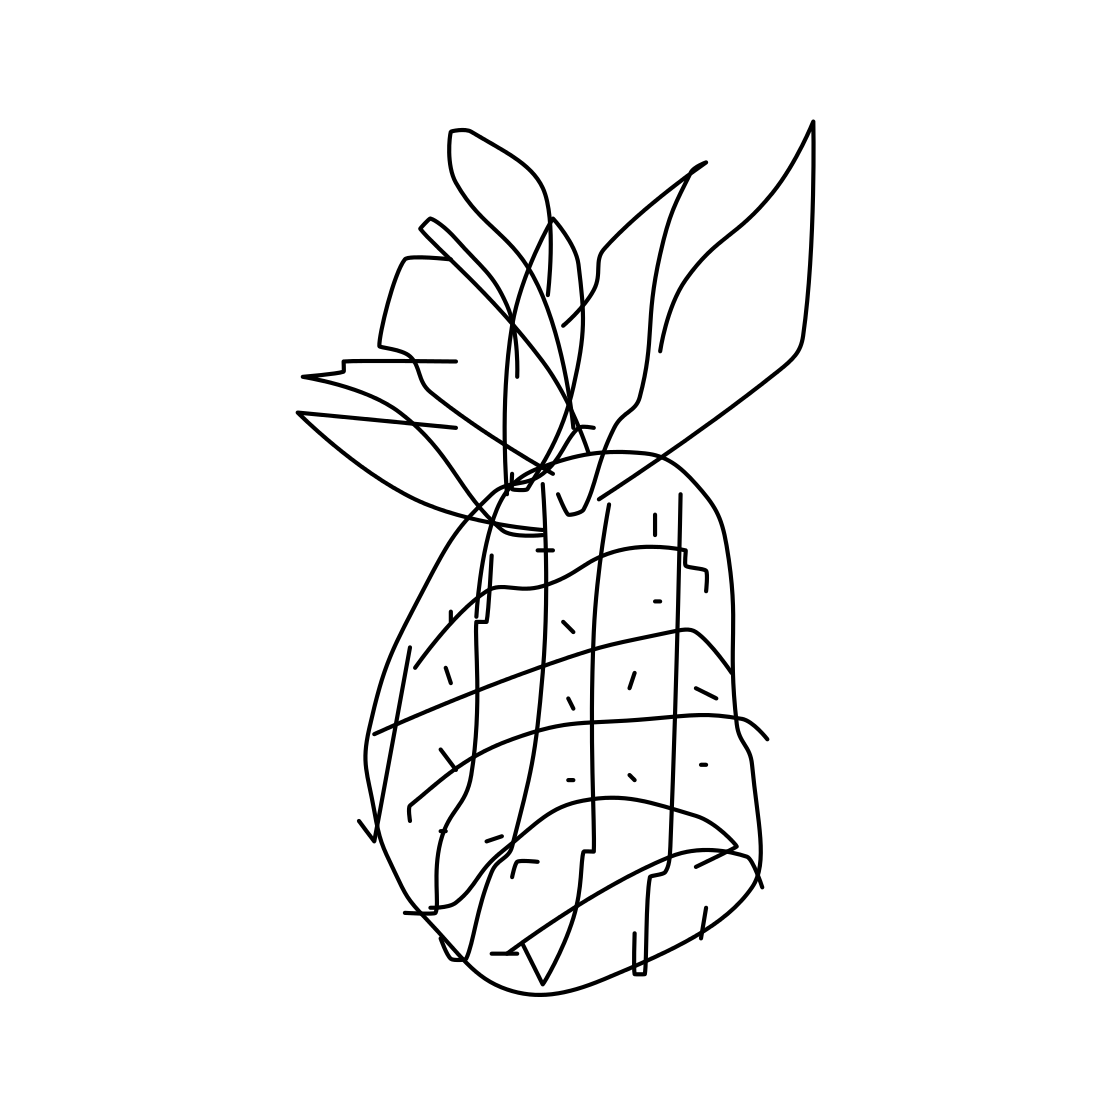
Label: pineapple